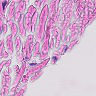
Metastatic tissue present: no